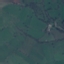
Label: Pasture